Frequency: 65000
Velocity: 0,2015
Power: 17
Pulse duration: 0,0000001
Pass count: 1
Magnification: 10
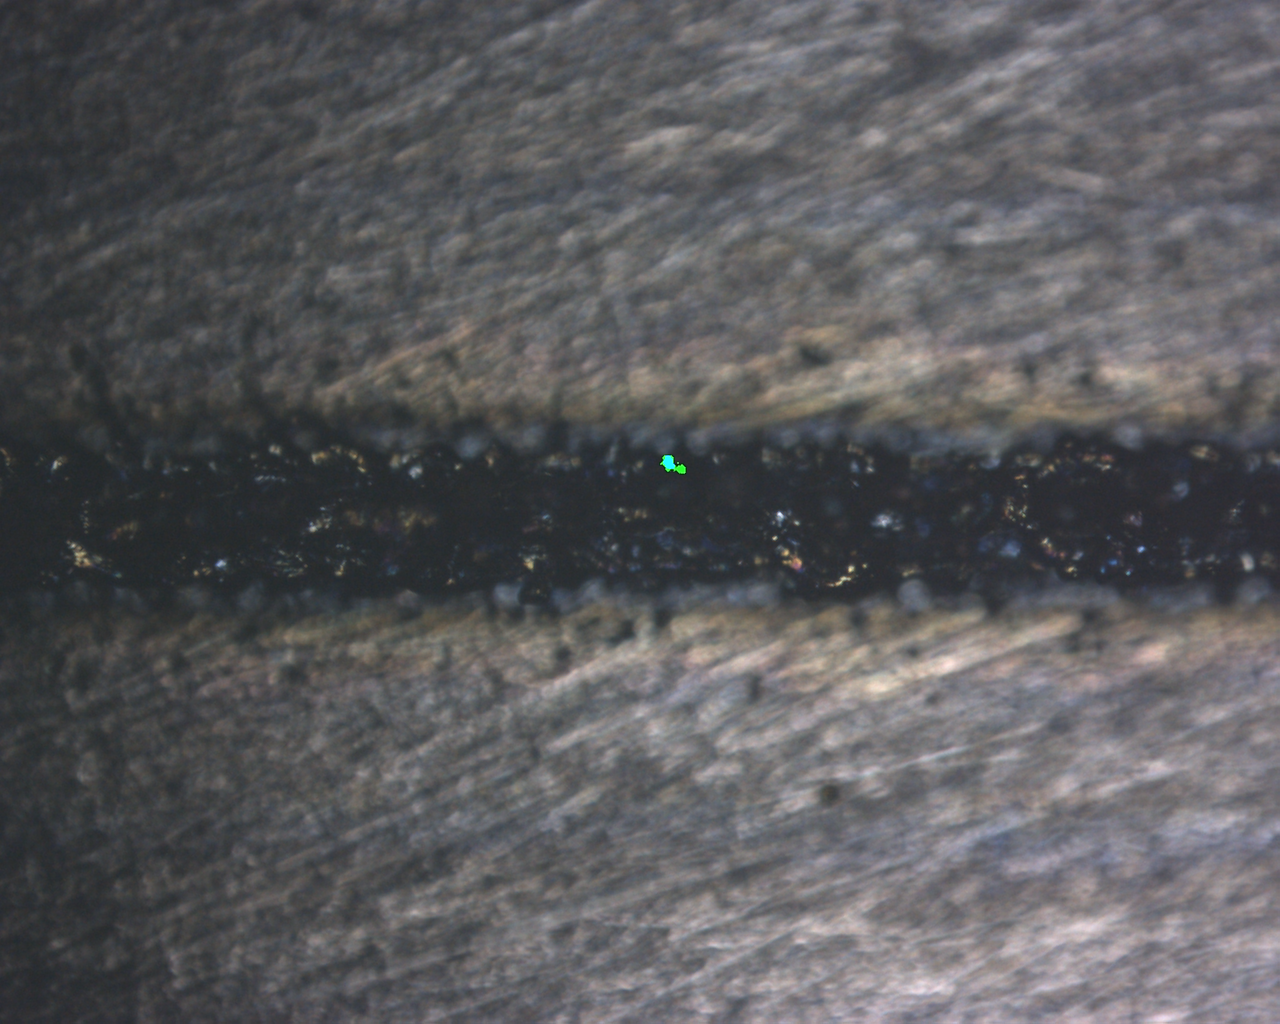
Measured width: 145.14
Other width: 59.232